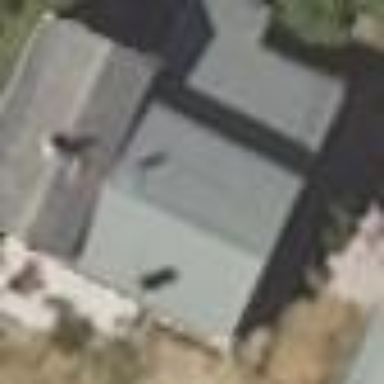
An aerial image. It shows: Simple house.